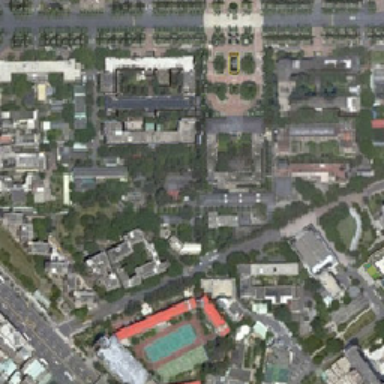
The building is surrounded by trees .